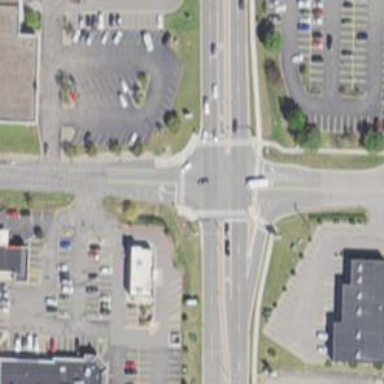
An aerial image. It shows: Marked crossing on the road.